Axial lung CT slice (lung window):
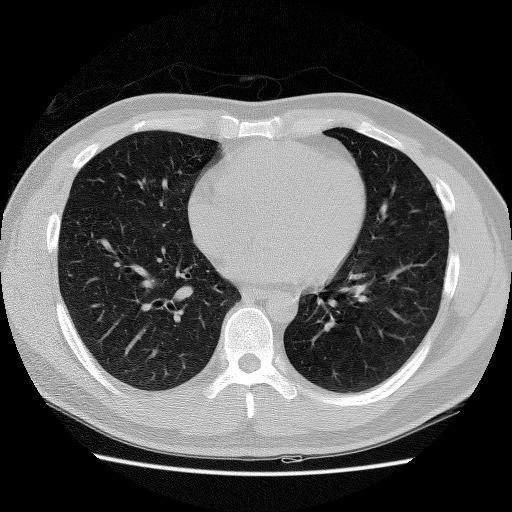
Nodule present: no